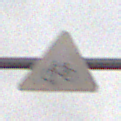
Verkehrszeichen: RadverkehrRechts
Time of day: MorningAfternoon
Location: Outdoor (Nature)
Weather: Overcast
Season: NotSpecified
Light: Natural